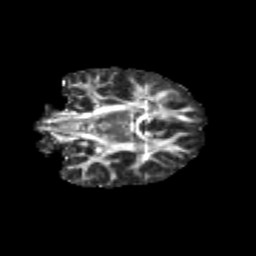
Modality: FA
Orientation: coronal
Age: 12
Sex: female
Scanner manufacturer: siemens
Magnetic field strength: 3 T
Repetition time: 3.8 s
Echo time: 0.07 s